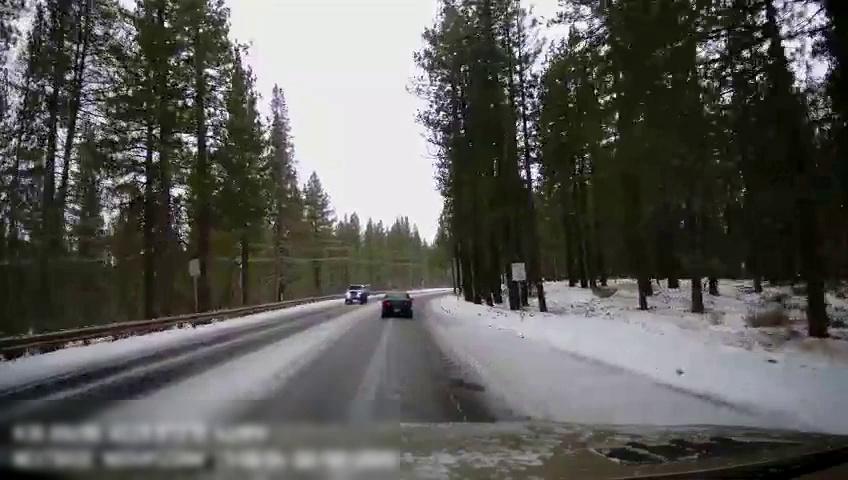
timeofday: Day
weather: Snowy
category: Drivable Space
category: Vehicles | SUV
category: Vehicles | Car
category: Traffic | Signs